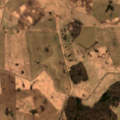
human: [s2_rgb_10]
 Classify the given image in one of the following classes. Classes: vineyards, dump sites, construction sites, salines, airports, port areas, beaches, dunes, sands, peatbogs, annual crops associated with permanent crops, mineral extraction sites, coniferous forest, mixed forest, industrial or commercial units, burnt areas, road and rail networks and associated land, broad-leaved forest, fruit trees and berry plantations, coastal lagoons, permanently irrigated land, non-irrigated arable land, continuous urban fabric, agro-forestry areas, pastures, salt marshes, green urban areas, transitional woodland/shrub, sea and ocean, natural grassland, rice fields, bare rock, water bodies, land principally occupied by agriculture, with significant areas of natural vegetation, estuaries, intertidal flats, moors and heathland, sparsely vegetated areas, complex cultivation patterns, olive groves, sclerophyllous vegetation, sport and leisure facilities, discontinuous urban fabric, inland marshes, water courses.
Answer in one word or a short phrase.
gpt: non-irrigated arable land, pastures, broad-leaved forest